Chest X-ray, AP view. Patient: 51 years old, sex F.
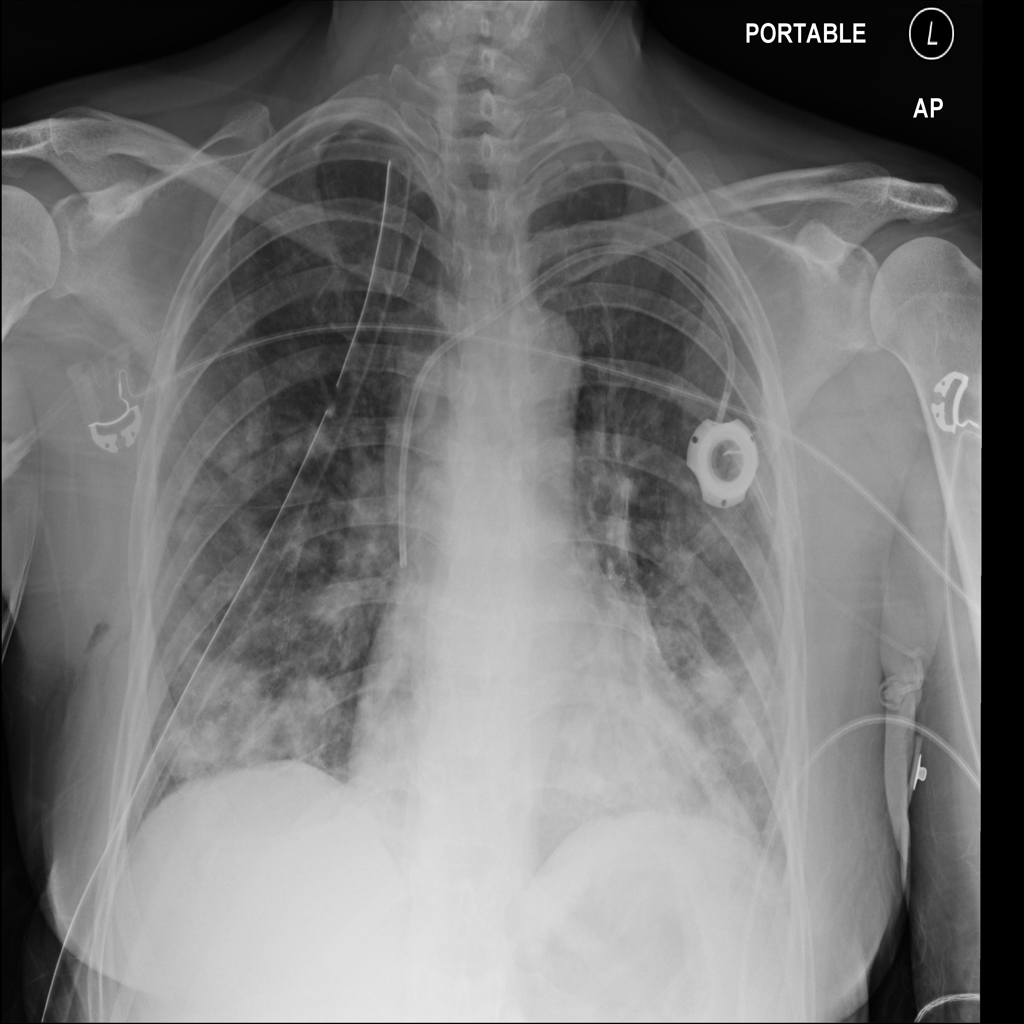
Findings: Mass